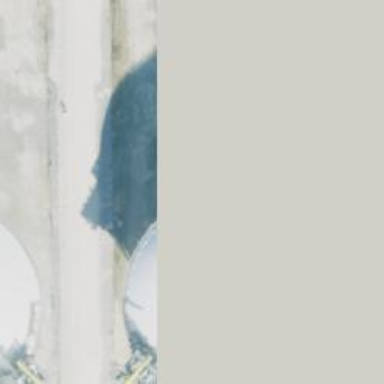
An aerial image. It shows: Storage tank which is man-made.